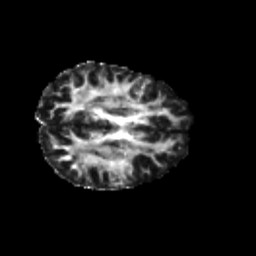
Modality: FA
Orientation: axial
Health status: healthy
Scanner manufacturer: philips
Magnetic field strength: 3 T
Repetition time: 6.964 s
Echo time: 0.092 s